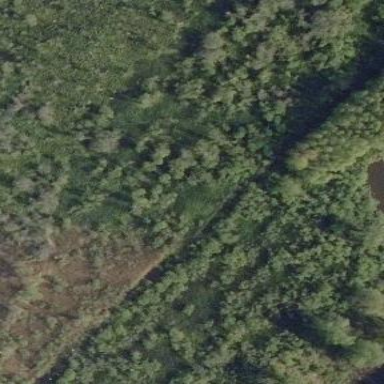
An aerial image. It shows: Swampy wetland area.